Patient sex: M
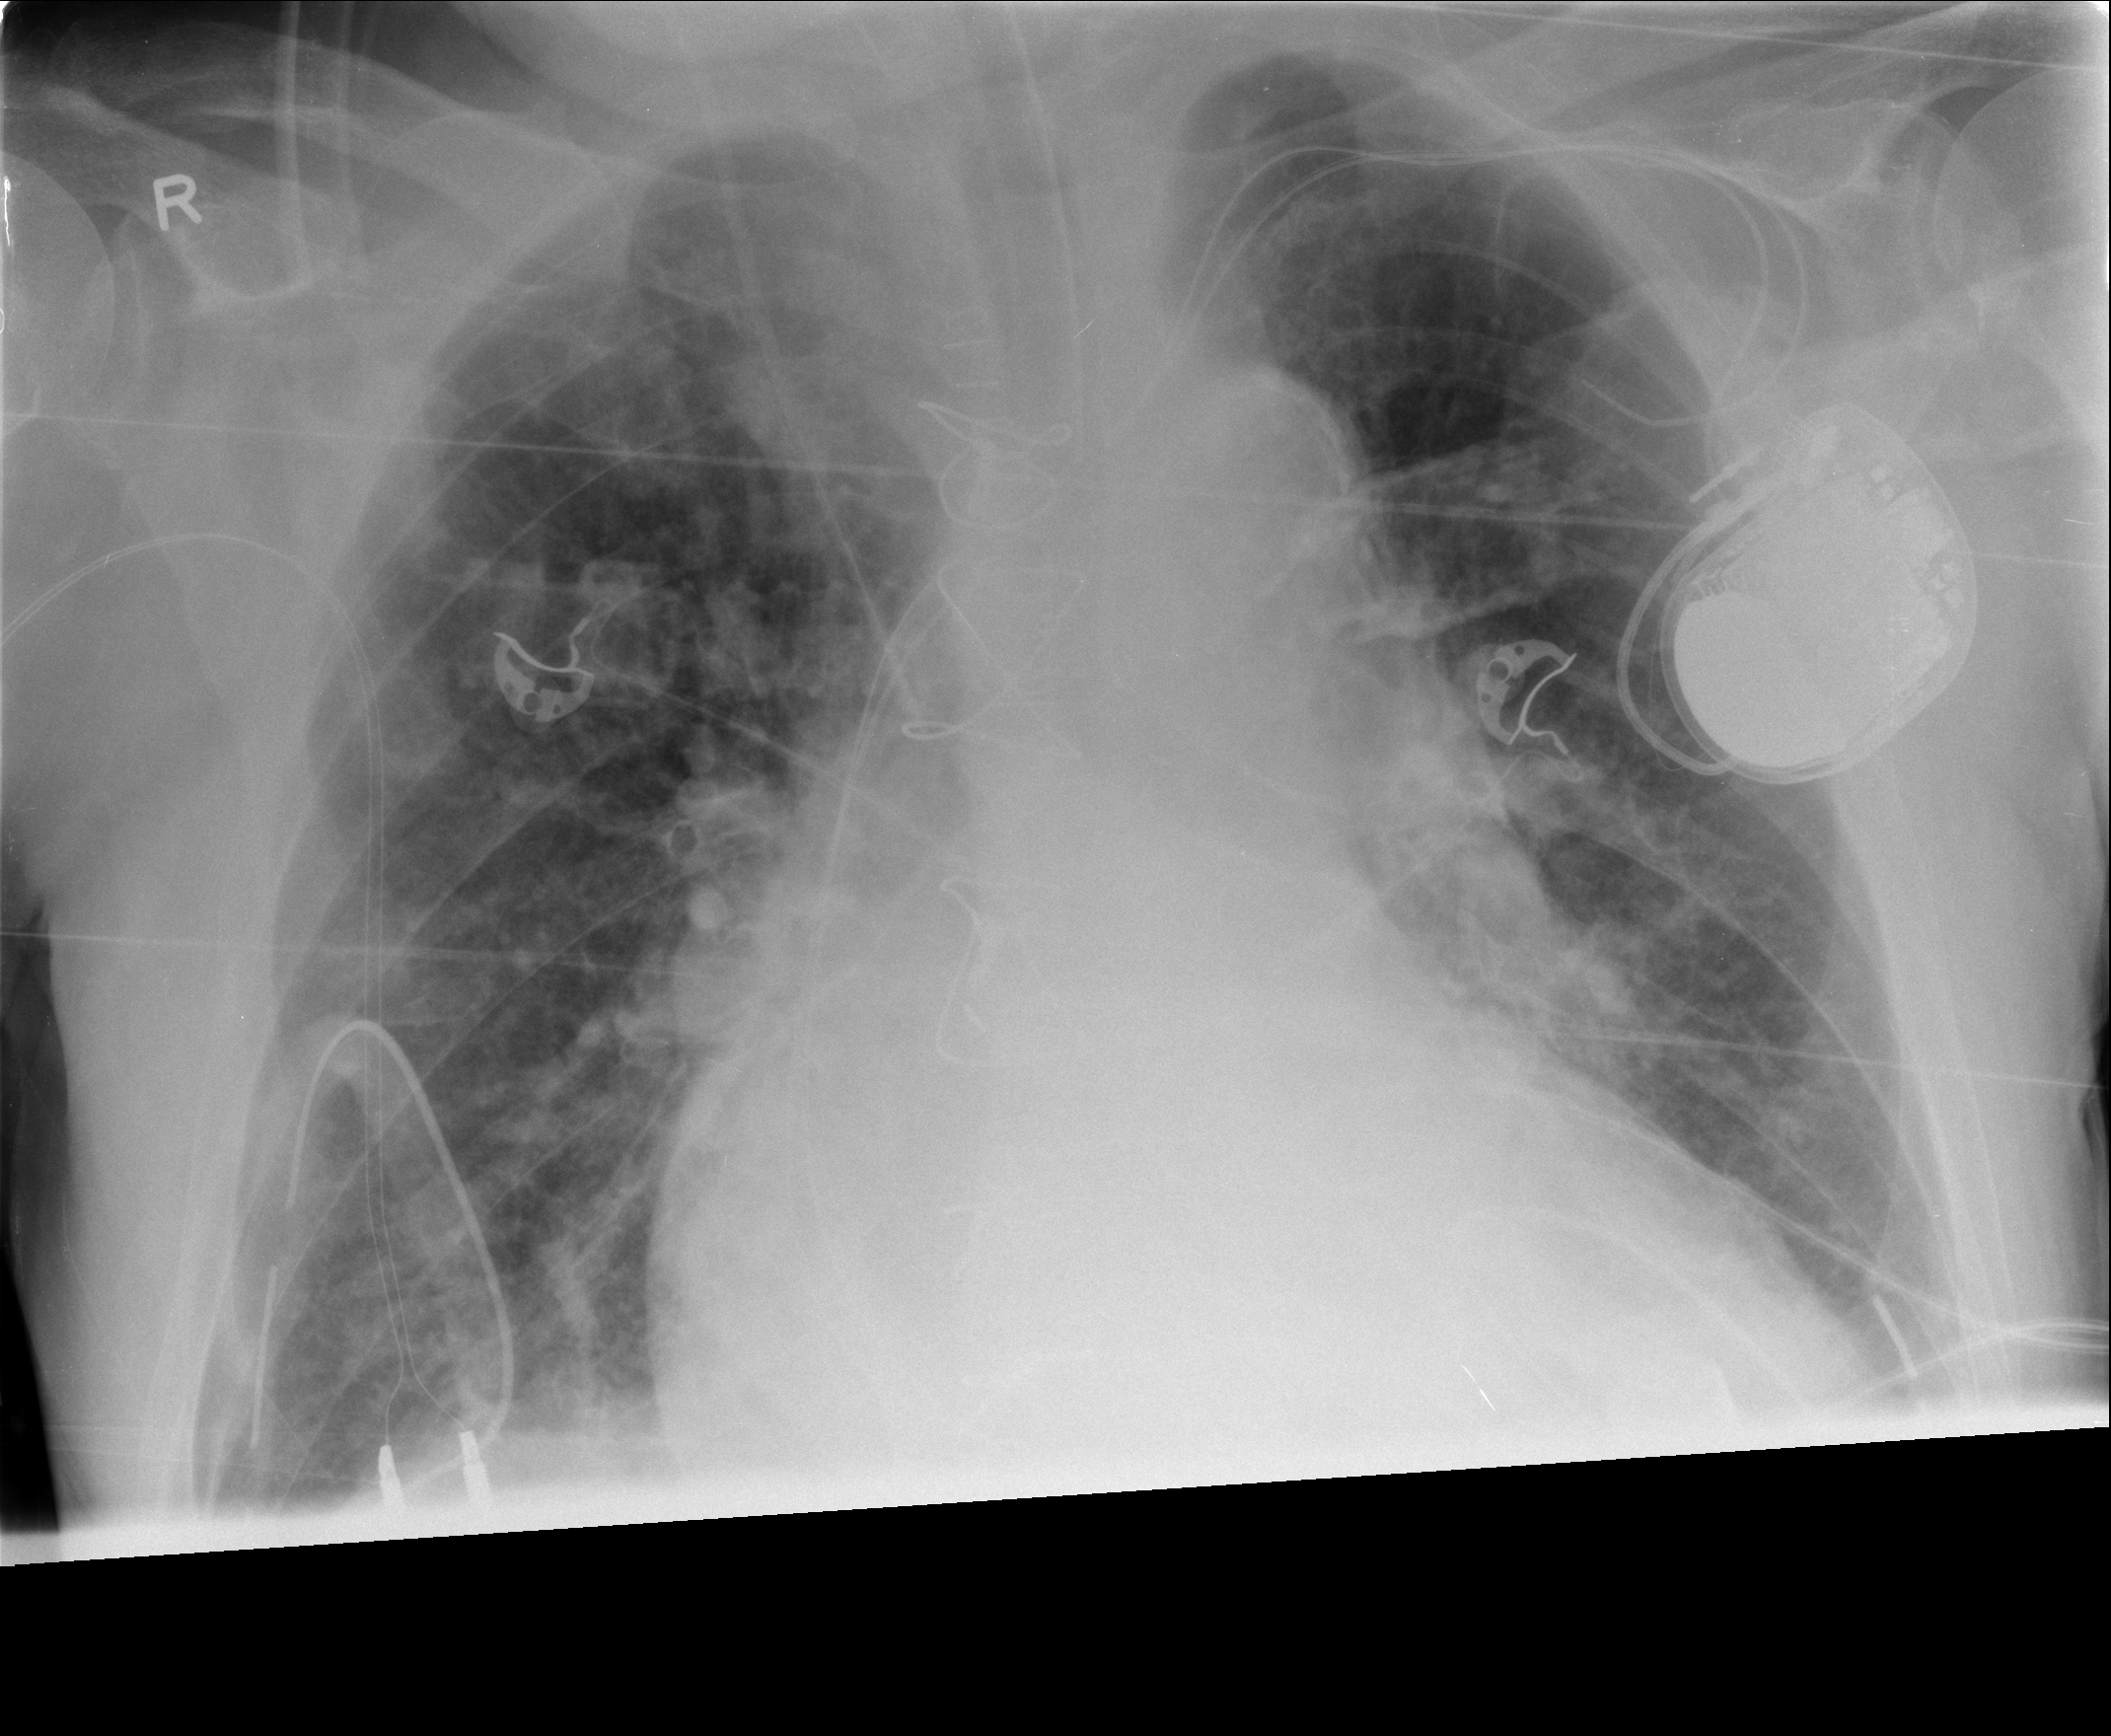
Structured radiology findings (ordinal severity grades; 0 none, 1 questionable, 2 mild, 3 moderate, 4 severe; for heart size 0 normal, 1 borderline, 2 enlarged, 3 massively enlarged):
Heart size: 3
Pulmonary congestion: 1
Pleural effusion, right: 0
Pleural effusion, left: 2
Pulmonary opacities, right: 0
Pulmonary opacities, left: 0
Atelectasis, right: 0
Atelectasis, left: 0